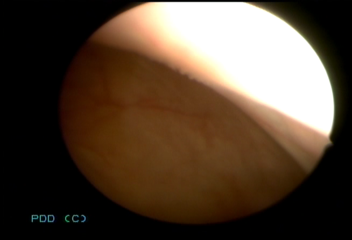
Modality: WLC
Class: Normal mucosa
Bladder cancer association: No